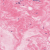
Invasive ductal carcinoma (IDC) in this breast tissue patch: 0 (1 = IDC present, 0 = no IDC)